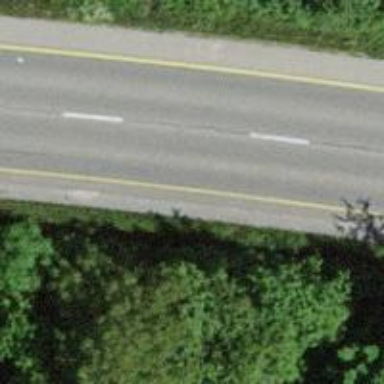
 accompanied by embankment. There is cycle track along the road."